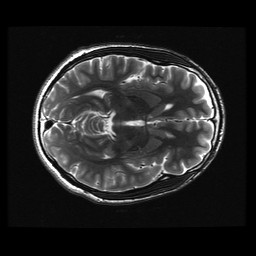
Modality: T2w
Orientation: axial
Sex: male
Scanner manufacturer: ge
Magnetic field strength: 3 T
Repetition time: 5 s
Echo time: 0.1012 s